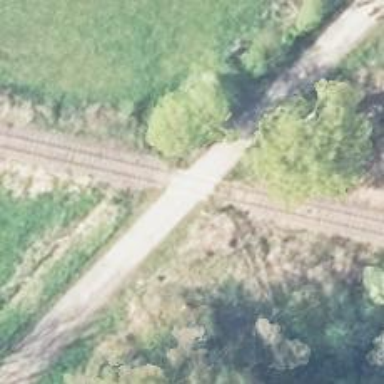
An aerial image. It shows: Railway level crossing.